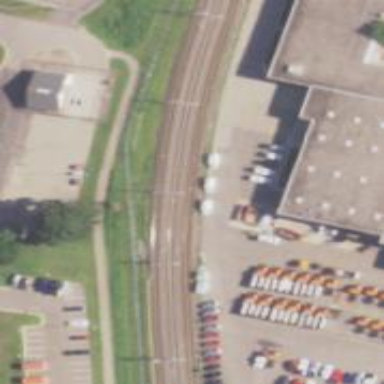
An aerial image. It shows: Light rail railway line with electrification through contact lines.